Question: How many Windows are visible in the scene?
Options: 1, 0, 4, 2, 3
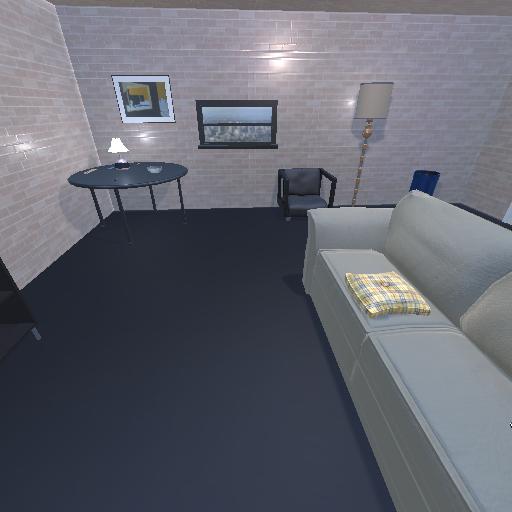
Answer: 1